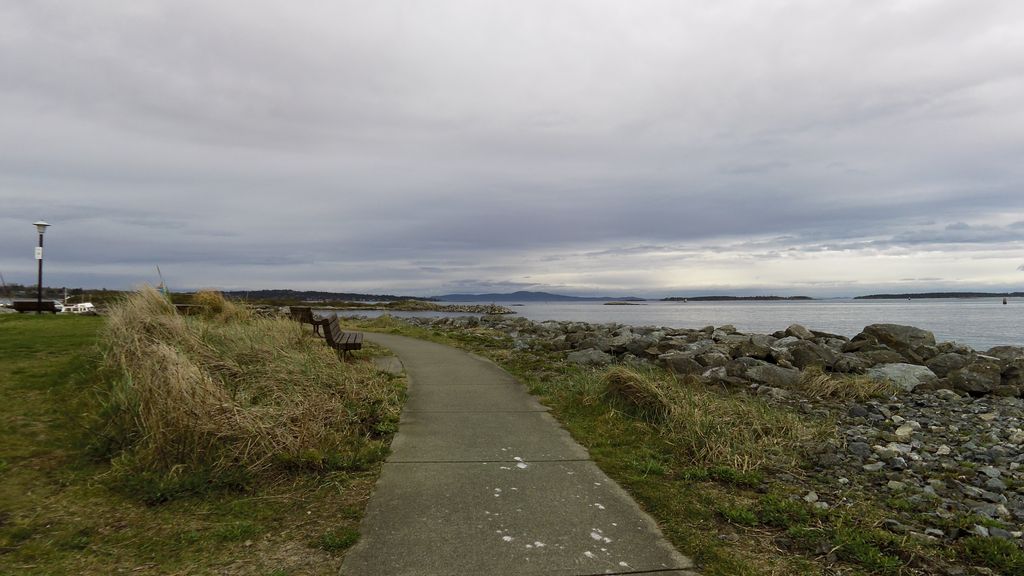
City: victoria